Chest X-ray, AP view. Patient: 76 years old, sex F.
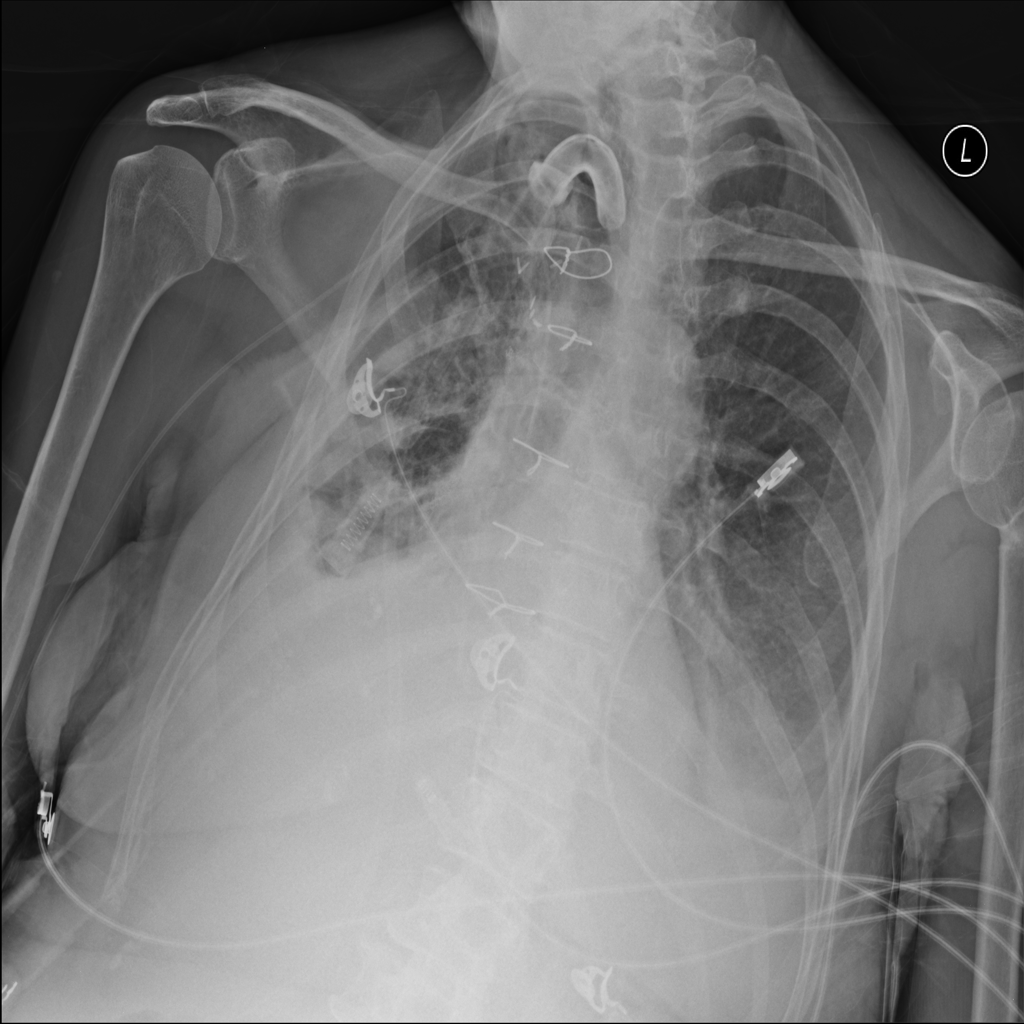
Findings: Effusion, Pneumonia